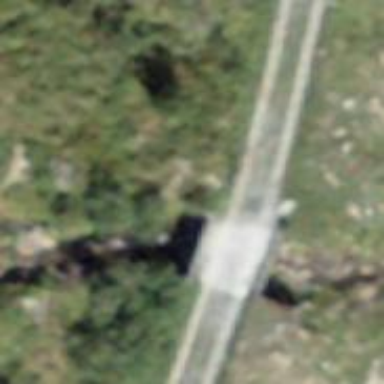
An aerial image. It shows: Track road with grade3 tracktype. The road has bridge.